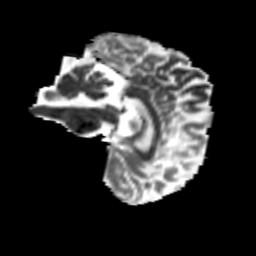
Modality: MD
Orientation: sagittal
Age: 37
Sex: female
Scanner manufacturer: siemens
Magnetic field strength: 3 T
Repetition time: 8.6 s
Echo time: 0.095 s